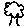
Label: tree